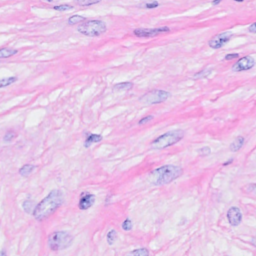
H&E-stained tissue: Breast